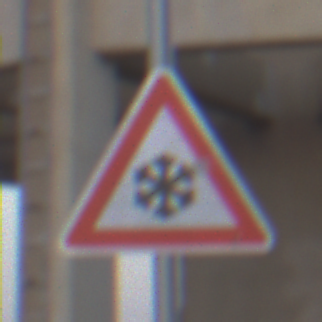
Verkehrszeichen: SchneeOderEisglaette
Umgebung: Outdoor, Suburban
Tageszeit: SunriseSunset
Wetter: Clear
Licht: Natural
Jahreszeit: NotSpecified
Kontrast: LowContrast